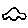
Label: car